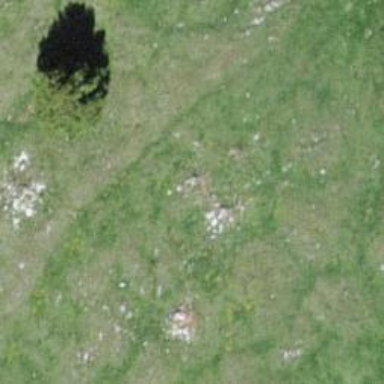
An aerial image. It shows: Needle-leaved tree in natural setting.